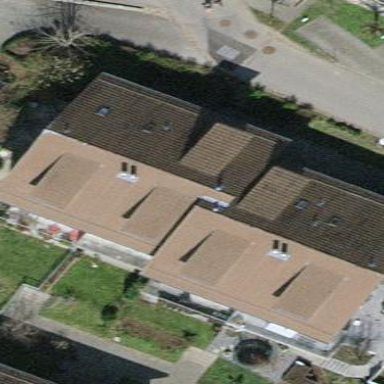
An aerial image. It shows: Terrace building.